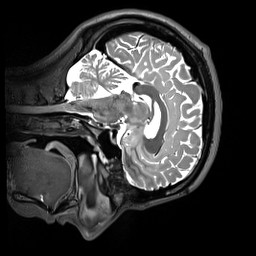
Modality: T2w
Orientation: sagittal
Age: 24
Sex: male
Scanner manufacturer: siemens
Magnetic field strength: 3 T
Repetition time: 3.2 s
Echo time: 0.412 s